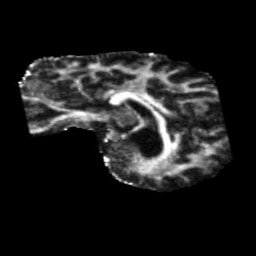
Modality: FA
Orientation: sagittal
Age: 51
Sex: female
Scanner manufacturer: siemens
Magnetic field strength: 3 T
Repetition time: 5.25 s
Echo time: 0.08 s